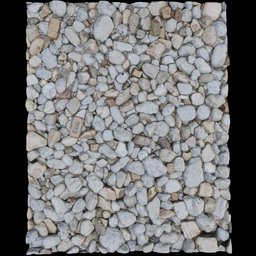
Label: nature